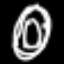
Label: donut